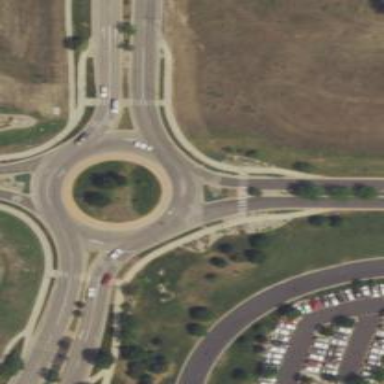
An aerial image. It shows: Tertiary road leading to roundabout junction.